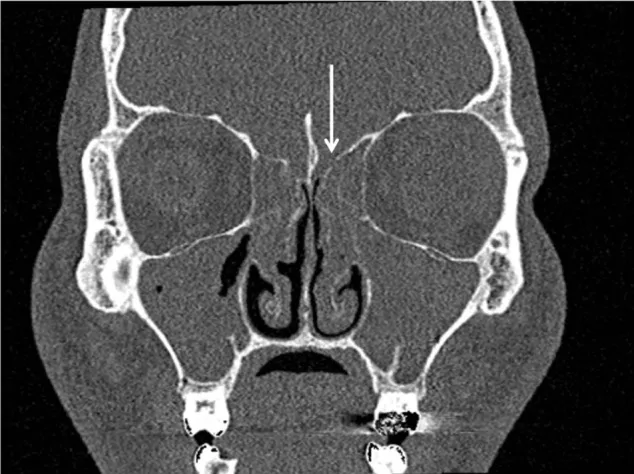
(b) CT Sinuses showing area of bony erosion in the left aspect of the cribriform plate (marked).
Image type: radiology (ct)